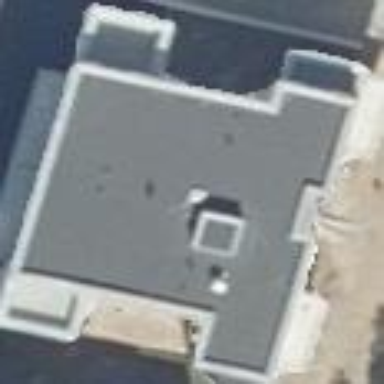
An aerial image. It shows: Flat-roofed apartment building.